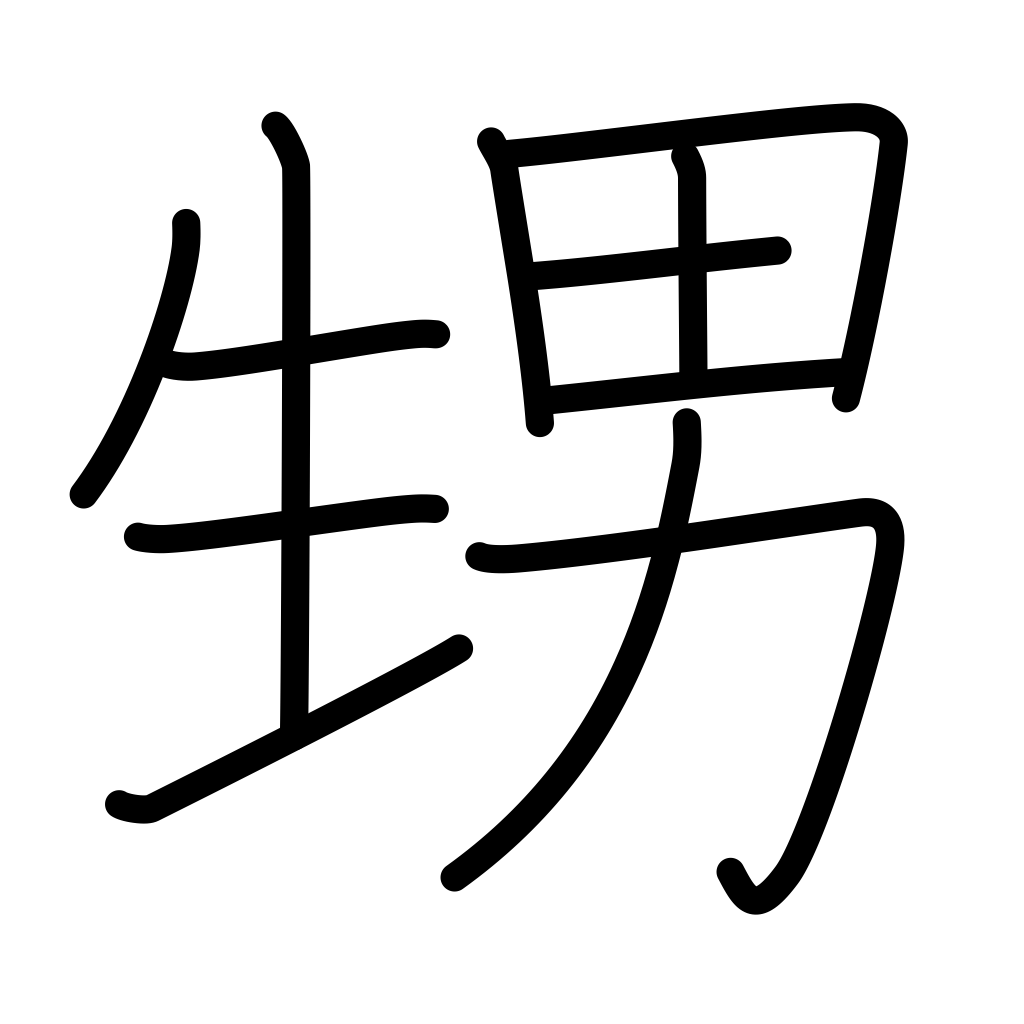
Meaning: nephew